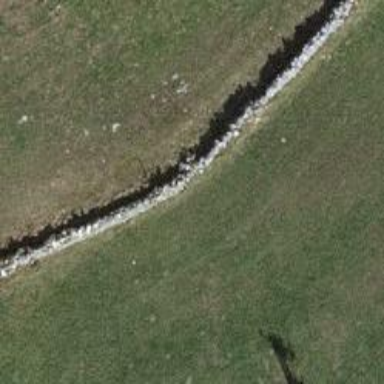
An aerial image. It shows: Wall barrier.